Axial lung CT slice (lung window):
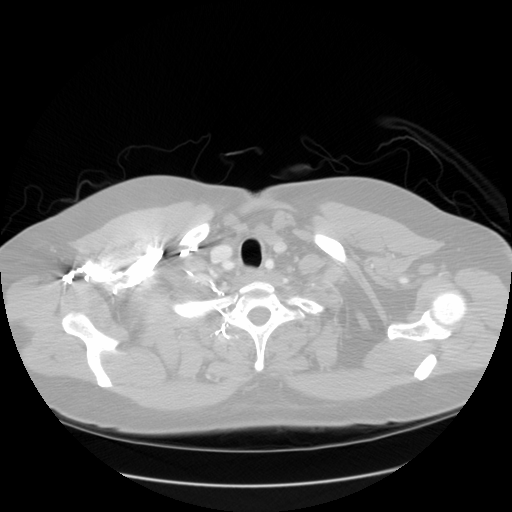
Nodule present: no